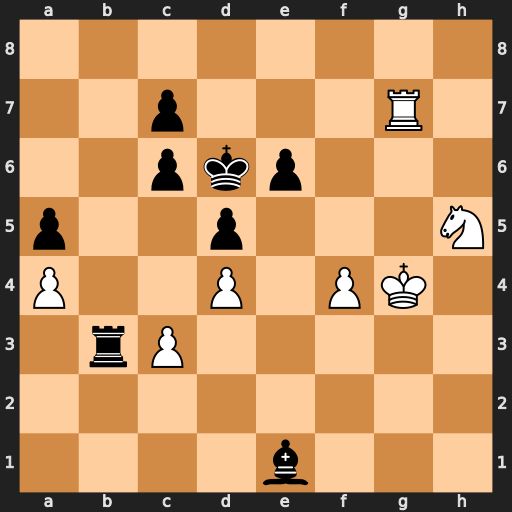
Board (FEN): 8/2p3R1/2pkp3/p2p3N/P2P1PK1/1rP5/8/4b3
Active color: w
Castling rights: -
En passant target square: -
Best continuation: Nf6 c5 Ne8+ Kc6 Rxc7+